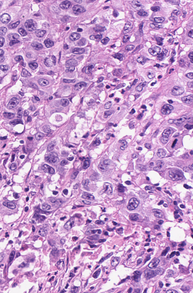
Tumor epithelial tissue: yes
Tumor-associated stroma tissue: no
Normal tissue: no